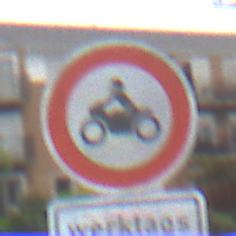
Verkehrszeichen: VerbotKraftraeder
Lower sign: ZeitangabenMitBeschraenkungAufWochentage7
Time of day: MorningAfternoon
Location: Outdoor (Urban)
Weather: Overcast
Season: NotSpecified
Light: Natural